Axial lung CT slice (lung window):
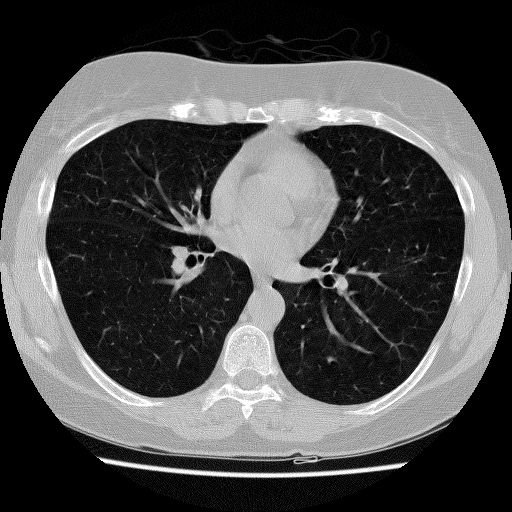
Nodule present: no